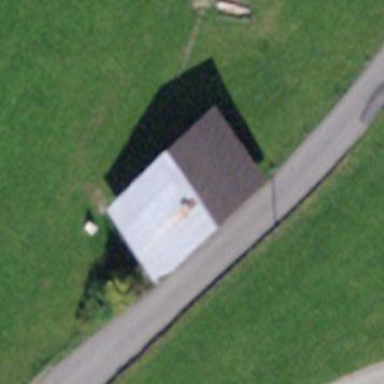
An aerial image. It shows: Farm building.